Question: I tried to use visual studio 2012 to develop SharePoint 2010 solution on TFS 2012, i created the project on my Machine & add it to TFS. but when one of my team get latest version and check in the solution,anyone tried get latest version and open the package get the below error(Appear in Huge Message box):
---
---
## Microsoft Visual Studio
The composition produced a single composition error. The root cause is provided below. Review the CompositionException.Errors property for more detailed information.
1) Object reference not set to an instance of an object.
Resulting in: An exception occurred while calling the 'OnImportsSatisfied' method on type 'Microsoft.VisualStudio.SharePoint.Designers.Package.ViewModels.PackageViewModel'.
Resulting in: Cannot activate part 'Microsoft.VisualStudio.SharePoint.Designers.Package.ViewModels.PackageViewModel'.
Element: Microsoft.VisualStudio.SharePoint.Designers.Package.ViewModels.PackageViewModel --> Microsoft.VisualStudio.SharePoint.Designers.Package.ViewModels.PackageViewModel --> AssemblyCatalog (Assembly="Microsoft.VisualStudio.SharePoint.Designers.Package, Version=11.0.0.0, Culture=neutral, PublicKeyToken=b03f5f7f11d50a3a")
Resulting in: Cannot get export 'Microsoft.VisualStudio.SharePoint.Designers.Package.ViewModels.PackageViewModel (ContractName="Microsoft.VisualStudio.SharePoint.Designers.Package.ViewModels.IPackageViewModel")' from part 'Microsoft.VisualStudio.SharePoint.Designers.Package.ViewModels.PackageViewModel'.
Element: Microsoft.VisualStudio.SharePoint.Designers.Package.ViewModels.PackageViewModel (ContractName="Microsoft.VisualStudio.SharePoint.Designers.Package.ViewModels.IPackageViewModel") --> Microsoft.VisualStudio.SharePoint.Designers.Package.ViewModels.PackageViewModel --> AssemblyCatalog (Assembly="Microsoft.VisualStudio.SharePoint.Designers.Package, Version=11.0.0.0, Culture=neutral, PublicKeyToken=b03f5f7f11d50a3a")
Resulting in: Cannot set import 'Microsoft.VisualStudio.SharePoint.Designers.Package.ViewProviders.PackageDesignViewProvider.ViewModel (ContractName="Microsoft.VisualStudio.SharePoint.Designers.Package.ViewModels.IPackageViewModel")' on part 'Microsoft.VisualStudio.SharePoint.Designers.Package.ViewProviders.PackageDesignViewProvider'.
Element: Microsoft.VisualStudio.SharePoint.Designers.Package.ViewProviders.PackageDesignViewProvider.ViewModel (ContractName="Microsoft.VisualStudio.SharePoint.Designers.Package.ViewModels.IPackageViewModel") --> Microsoft.VisualStudio.SharePoint.Designers.Package.ViewProviders.PackageDesignViewProvider --> AssemblyCatalog (Assembly="Microsoft.VisualStudio.SharePoint.Designers.Package, Version=11.0.0.0, Culture=neutral, PublicKeyToken=b03f5f7f11d50a3a")
Resulting in: Cannot get export 'Microsoft.VisualStudio.SharePoint.Designers.Package.ViewProviders.PackageDesignViewProvider (ContractName="Microsoft.VisualStudio.SharePoint.Designers.Package.ViewProviders.IViewProvider")' from part 'Microsoft.VisualStudio.SharePoint.Designers.Package.ViewProviders.PackageDesignViewProvider'.
Element: Microsoft.VisualStudio.SharePoint.Designers.Package.ViewProviders.PackageDesignViewProvider (ContractName="Microsoft.VisualStudio.SharePoint.Designers.Package.ViewProviders.IViewProvider") --> Microsoft.VisualStudio.SharePoint.Designers.Package.ViewProviders.PackageDesignViewProvider --> AssemblyCatalog (Assembly="Microsoft.VisualStudio.SharePoint.Designers.Package, Version=11.0.0.0, Culture=neutral, PublicKeyToken=b03f5f7f11d50a3a")
Resulting in: An exception occurred while calling the 'OnImportsSatisfied' method on type 'Microsoft.VisualStudio.SharePoint.Designers.Package.Hosts.DslHost'1[[Microsoft.VisualStudio.SharePoint.Designers.Models.Packages.Package, Microsoft.VisualStudio.SharePoint.Designers.Models.Packages, Version=11.0.0.0, Culture=neutral, PublicKeyToken=b03f5f7f11d50a3a]]'.
Resulting in: Cannot activate part 'Microsoft.VisualStudio.SharePoint.Designers.Package.Hosts.DslHost(Microsoft.VisualStudio.SharePoint.Designers.Models.Packages.Package)'.
Element: Microsoft.VisualStudio.SharePoint.Designers.Package.Hosts.DslHost(Microsoft.VisualStudio.SharePoint.Designers.Models.Packages.Package) --> Microsoft.VisualStudio.SharePoint.Designers.Package.Hosts.DslHost(Microsoft.VisualStudio.SharePoint.Designers.Models.Packages.Package)
---
## OK

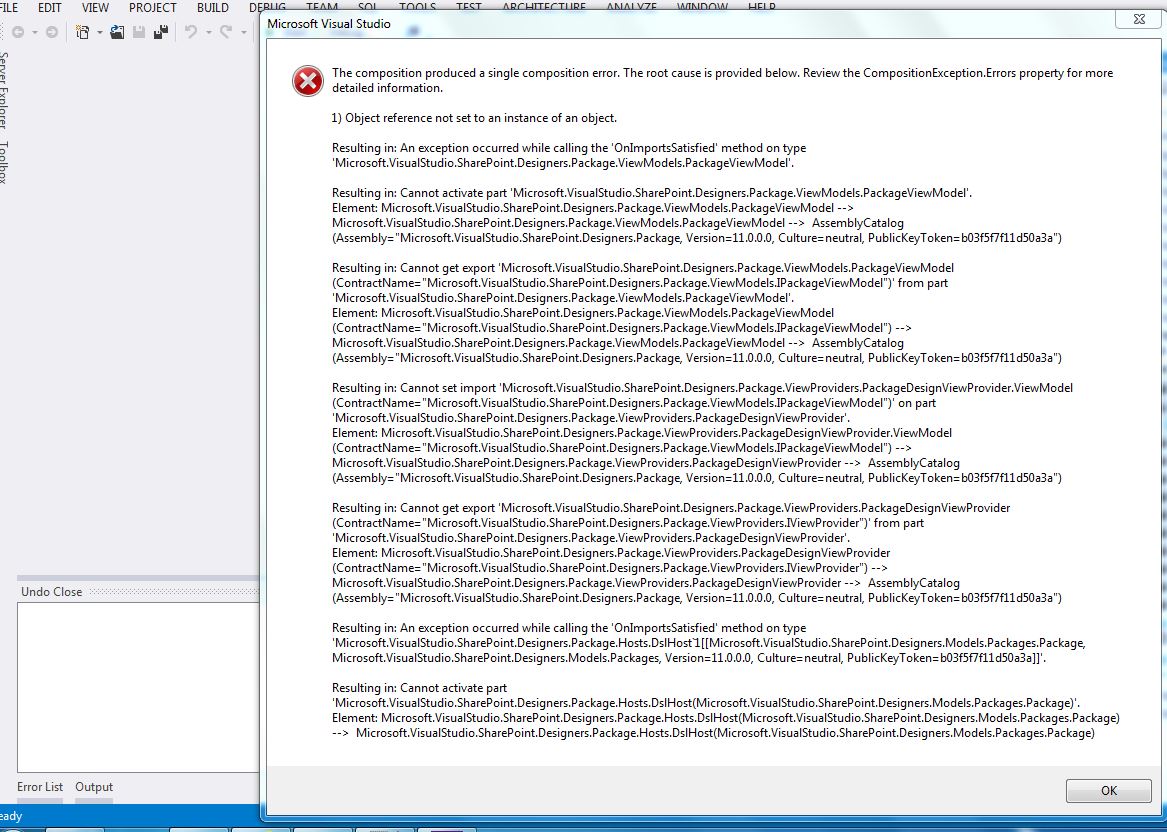
Answer: I got it , this error coming when visual studio try to get assemblies from GAC related to SharePoint package designer, Just Install "" via Microsoft web platform installer or visual studio, it will work
Thanks